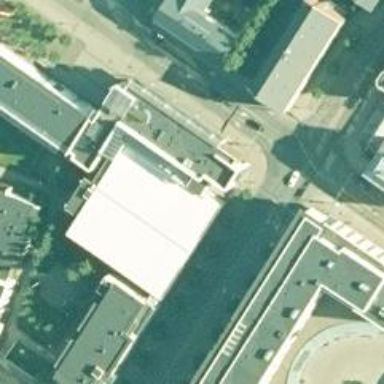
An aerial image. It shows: Multi-storey garage used for parking.